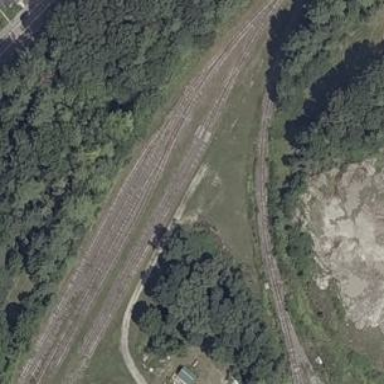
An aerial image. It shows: Abandoned railway.